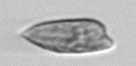
Label: Prorocentrum_dentatum